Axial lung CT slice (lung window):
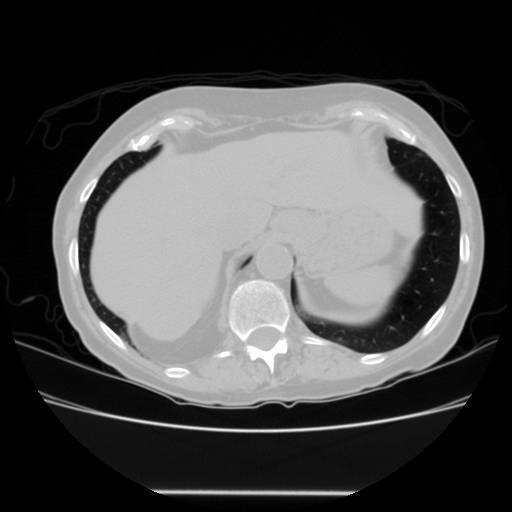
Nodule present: no